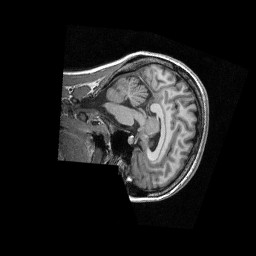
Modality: T1w
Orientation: sagittal
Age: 24
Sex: female
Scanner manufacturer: siemens
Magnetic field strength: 3 T
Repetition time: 2.3 s
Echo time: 0.00298 s